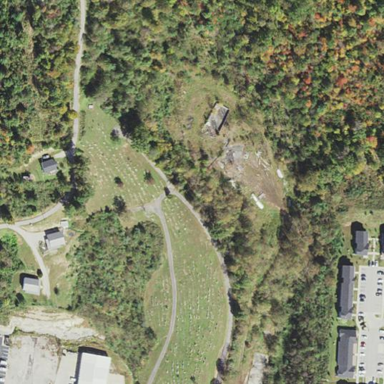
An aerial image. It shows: Cemetery.